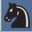
Piece: bN